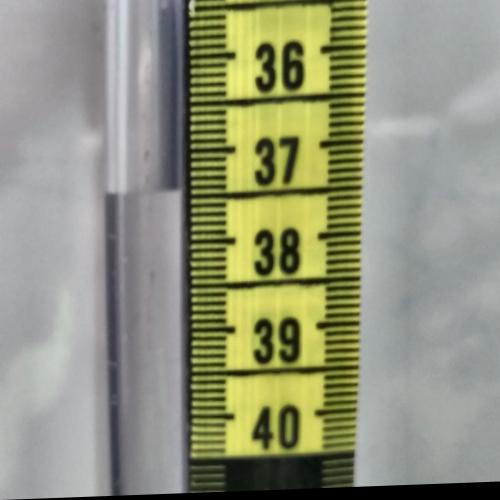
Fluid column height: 37.4 cm